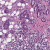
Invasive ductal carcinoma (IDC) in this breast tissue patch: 1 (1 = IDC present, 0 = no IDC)